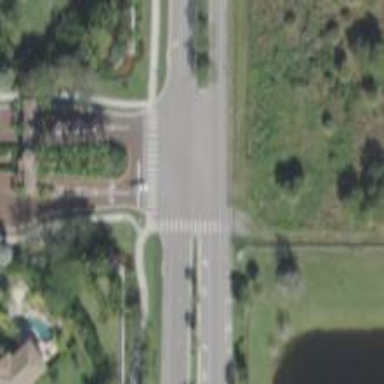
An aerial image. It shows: Marked road crossing.